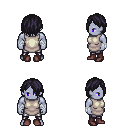
a pixel art fantasy rpg character, male body template, dark elf, purple skin, white tunic, metal pants, raven bangs hairstyle, white cloth bandages, maroon shoes, four views (front, back, left, right), 2x2 character sprite sheet, small pixel art, hard edges, no anti-aliasing